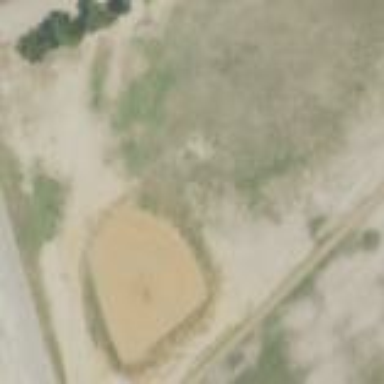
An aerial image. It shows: Softball pitch for leisure sports.